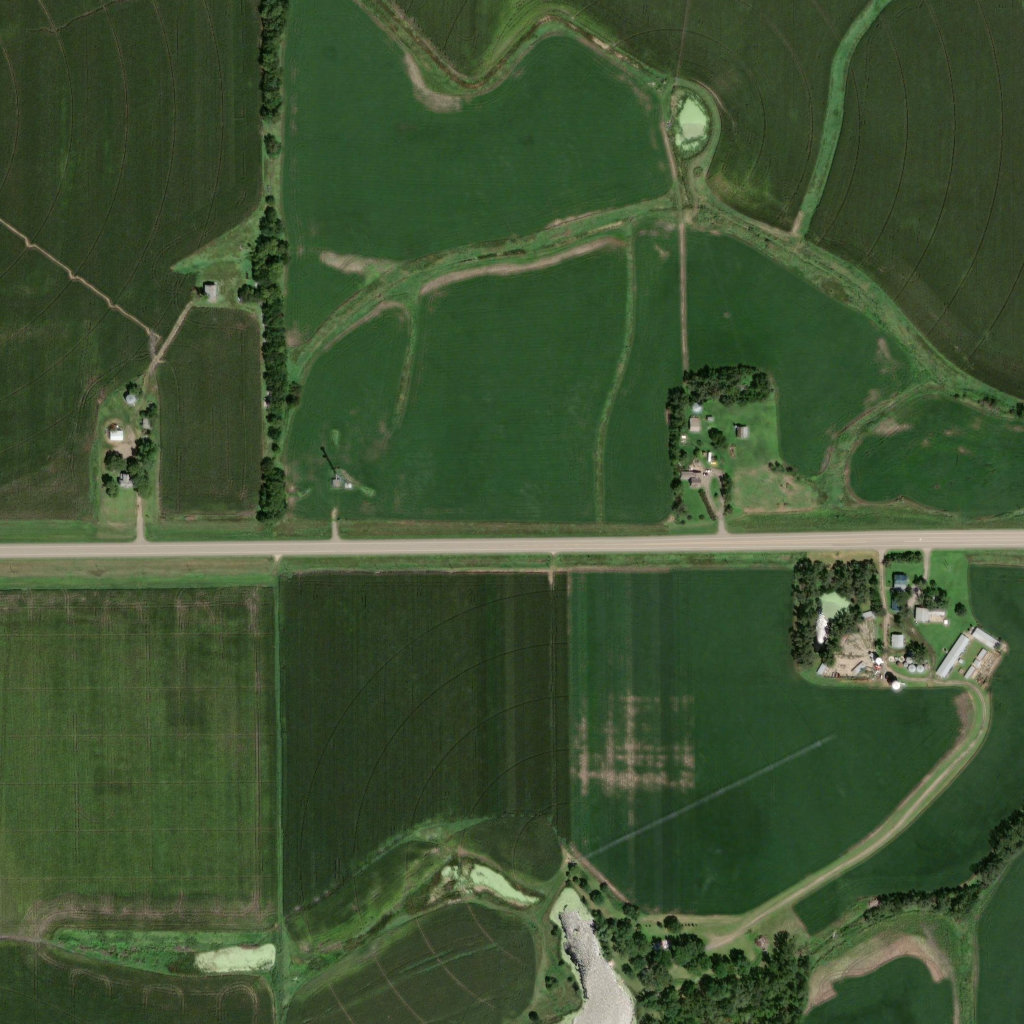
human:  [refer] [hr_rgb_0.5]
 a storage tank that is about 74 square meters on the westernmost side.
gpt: <box>[[12, 38, 13, 39, 0]]</box>